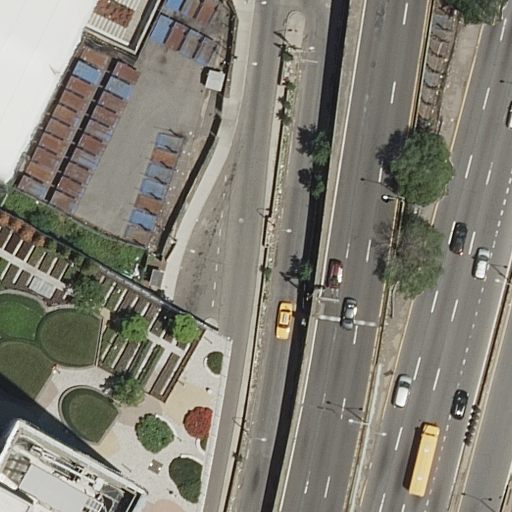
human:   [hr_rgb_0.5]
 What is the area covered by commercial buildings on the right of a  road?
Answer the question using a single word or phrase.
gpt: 0m2

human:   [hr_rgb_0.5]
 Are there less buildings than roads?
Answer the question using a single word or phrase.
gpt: yes

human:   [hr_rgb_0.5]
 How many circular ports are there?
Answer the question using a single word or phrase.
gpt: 0

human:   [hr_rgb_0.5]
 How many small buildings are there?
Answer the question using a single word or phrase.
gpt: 0

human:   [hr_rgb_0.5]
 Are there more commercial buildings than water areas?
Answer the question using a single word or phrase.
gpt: no

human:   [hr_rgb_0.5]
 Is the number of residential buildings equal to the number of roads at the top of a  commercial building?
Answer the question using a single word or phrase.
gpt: no

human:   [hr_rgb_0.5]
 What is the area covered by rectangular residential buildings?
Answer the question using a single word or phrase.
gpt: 1339m2

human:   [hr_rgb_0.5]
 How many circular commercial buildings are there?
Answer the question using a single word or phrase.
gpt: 0

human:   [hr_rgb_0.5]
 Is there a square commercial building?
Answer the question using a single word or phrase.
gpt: no

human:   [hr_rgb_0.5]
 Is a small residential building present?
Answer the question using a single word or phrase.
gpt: no

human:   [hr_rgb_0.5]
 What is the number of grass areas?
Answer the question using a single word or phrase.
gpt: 0

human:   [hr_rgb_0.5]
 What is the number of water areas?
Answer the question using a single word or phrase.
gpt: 0

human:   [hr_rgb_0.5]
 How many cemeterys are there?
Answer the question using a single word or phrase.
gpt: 0

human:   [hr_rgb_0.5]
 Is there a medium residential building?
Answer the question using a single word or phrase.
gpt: yes

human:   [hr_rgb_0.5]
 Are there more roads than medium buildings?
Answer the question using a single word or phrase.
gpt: yes

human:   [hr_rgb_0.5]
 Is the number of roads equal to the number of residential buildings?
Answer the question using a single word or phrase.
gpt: no

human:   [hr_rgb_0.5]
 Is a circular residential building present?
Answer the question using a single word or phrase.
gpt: no

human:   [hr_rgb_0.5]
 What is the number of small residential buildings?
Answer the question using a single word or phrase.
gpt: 0

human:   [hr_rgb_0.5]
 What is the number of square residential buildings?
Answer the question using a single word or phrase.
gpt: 0

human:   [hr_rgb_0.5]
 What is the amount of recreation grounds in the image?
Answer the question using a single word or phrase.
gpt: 0

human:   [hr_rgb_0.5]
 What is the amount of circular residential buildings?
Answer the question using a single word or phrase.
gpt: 0

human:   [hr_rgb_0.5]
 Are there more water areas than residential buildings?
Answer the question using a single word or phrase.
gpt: no

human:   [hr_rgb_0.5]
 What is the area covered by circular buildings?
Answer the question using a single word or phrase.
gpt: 0m2

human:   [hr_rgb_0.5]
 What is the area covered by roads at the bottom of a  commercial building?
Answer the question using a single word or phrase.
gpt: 0m2

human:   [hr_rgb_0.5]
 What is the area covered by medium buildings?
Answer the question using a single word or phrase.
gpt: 465m2

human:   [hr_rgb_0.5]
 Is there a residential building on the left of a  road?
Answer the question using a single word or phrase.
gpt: yes

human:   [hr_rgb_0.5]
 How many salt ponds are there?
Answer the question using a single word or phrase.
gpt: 0

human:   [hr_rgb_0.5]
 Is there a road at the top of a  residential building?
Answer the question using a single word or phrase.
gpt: yes

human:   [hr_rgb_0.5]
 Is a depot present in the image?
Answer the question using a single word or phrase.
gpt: no

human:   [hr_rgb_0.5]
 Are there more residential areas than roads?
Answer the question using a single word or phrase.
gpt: no

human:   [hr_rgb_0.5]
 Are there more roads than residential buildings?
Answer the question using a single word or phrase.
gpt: yes

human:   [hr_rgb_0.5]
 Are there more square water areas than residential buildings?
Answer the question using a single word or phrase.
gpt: no

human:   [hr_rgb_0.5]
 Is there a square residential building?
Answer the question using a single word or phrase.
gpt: no

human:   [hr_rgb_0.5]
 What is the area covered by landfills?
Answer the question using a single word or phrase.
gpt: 0m2

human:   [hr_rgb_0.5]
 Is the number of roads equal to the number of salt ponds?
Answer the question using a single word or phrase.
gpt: no

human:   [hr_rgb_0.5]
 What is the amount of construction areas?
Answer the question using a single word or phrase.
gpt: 0